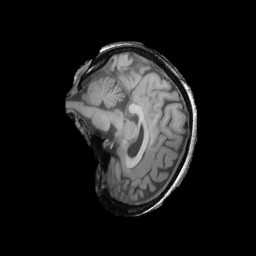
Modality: T1w
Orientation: sagittal
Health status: ill
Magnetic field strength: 3 T